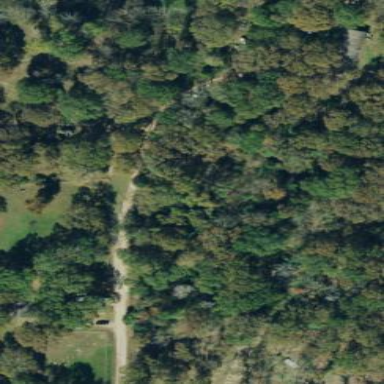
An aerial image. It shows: Mixed woodland with variety of leaf types and cycles.